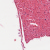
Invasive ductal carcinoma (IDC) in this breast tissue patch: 0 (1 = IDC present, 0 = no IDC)